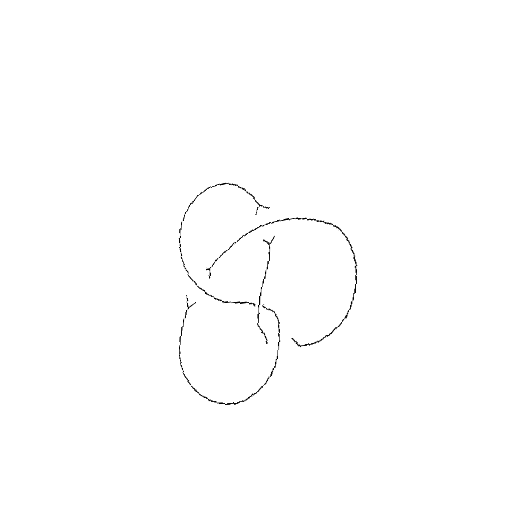
Crossing number: 4